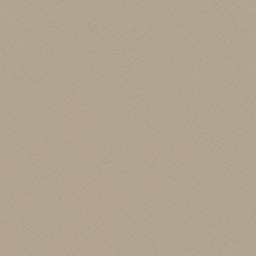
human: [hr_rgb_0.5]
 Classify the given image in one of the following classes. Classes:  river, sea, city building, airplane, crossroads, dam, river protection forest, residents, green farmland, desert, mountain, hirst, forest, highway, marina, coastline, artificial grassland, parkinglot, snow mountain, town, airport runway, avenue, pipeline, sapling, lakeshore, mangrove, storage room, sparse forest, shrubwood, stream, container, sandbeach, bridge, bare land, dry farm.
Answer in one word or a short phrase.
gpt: desert